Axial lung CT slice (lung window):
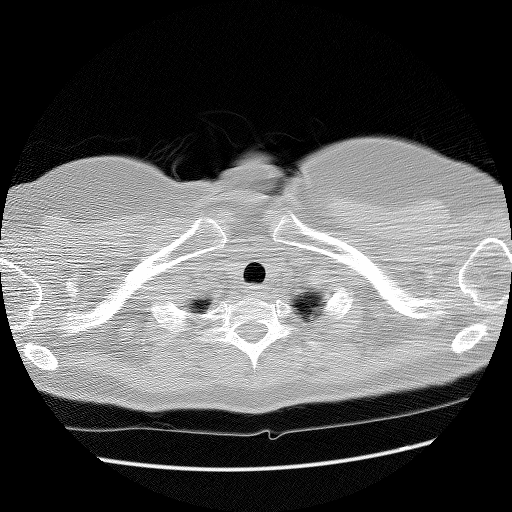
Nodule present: no